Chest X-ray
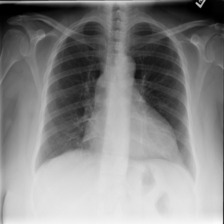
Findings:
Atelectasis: negative
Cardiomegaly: positive
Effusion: negative
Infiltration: negative
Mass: negative
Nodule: negative
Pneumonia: negative
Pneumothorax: negative
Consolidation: negative
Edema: negative
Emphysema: negative
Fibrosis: negative
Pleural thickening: negative
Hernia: negative